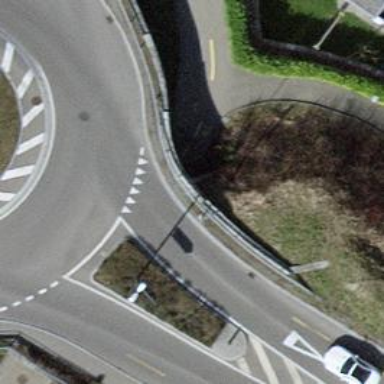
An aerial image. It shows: Tunnel path with asphalt surface.